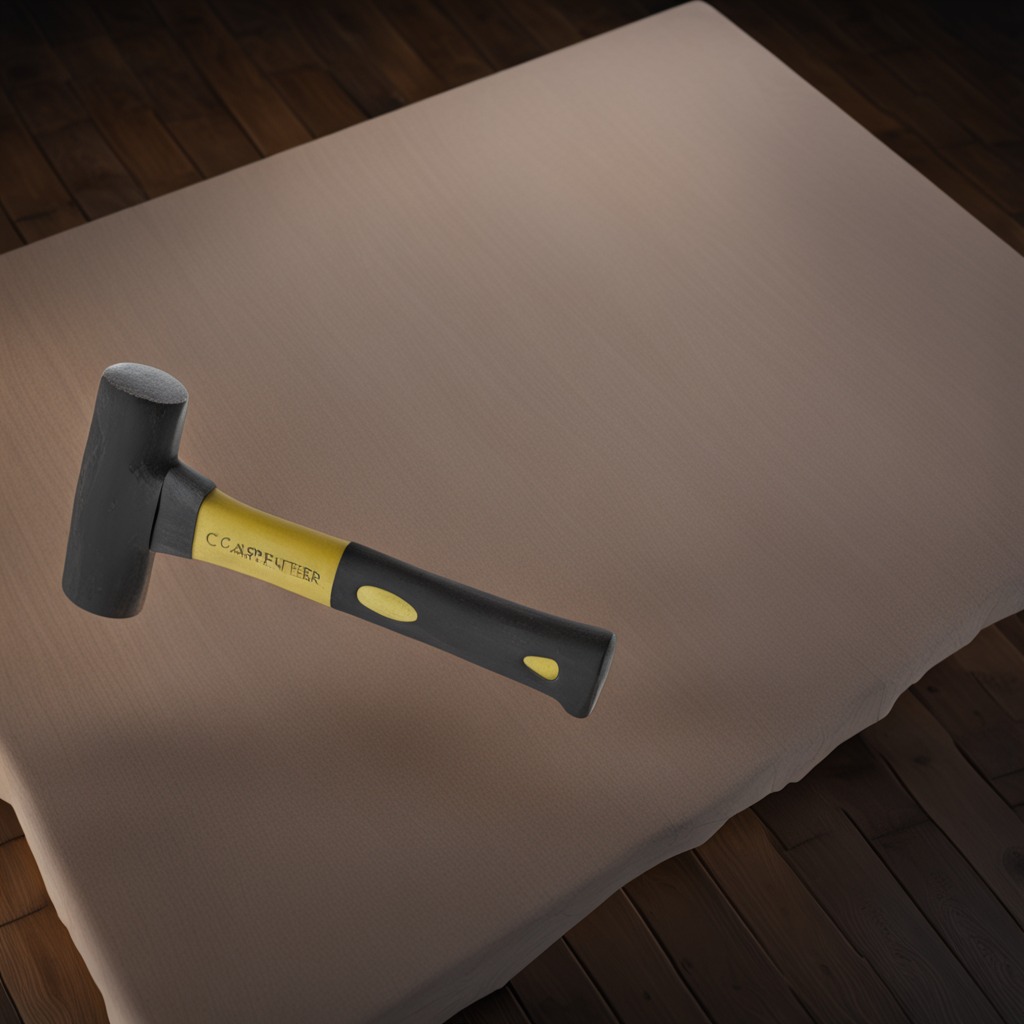
A hammer lies on the wooden table.